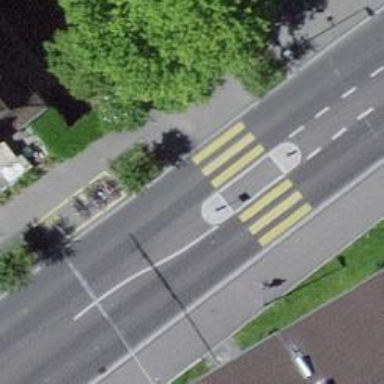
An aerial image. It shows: Uncontrolled crossing with pedestrian island.